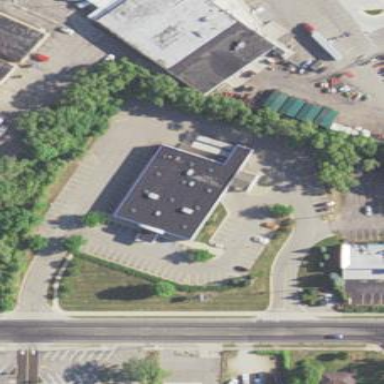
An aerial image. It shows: Retail building.